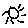
Label: sun